Question: I would like to jump from my initial 'StartViewController' to a 'TableViewController' and back to the 'initial View'. I tried to setup this in XCode Storyboard but there is one big problem:
The Top/Bottom Bar of the 'TableViewController' is/are not visible. What's wrong here?

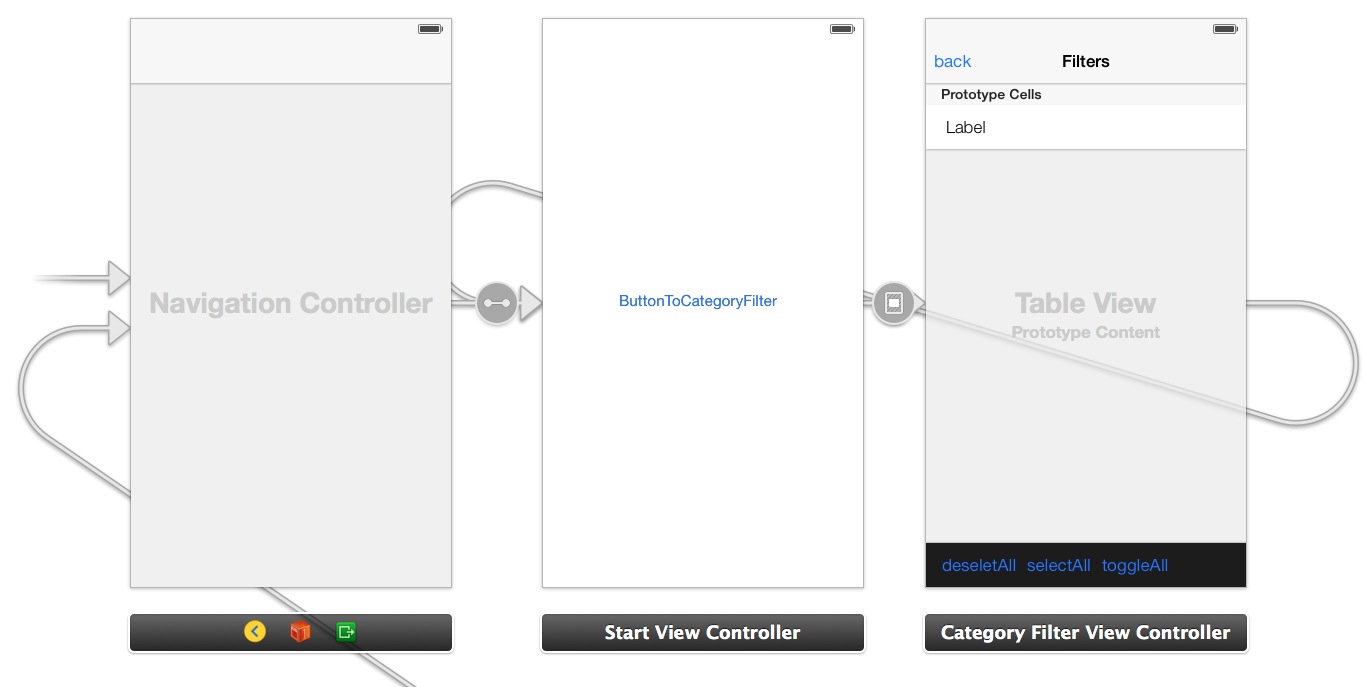
Answer: I think you have set your navigation bar hidden please check.
You can follow following steps:
1. Remove UINavigationController from First VC.
2. Just make a UIViewController with a toolbar at top and a UITableView below it.
3. Now the set UITableViewController's datasource and delegates to newly made ViewController.
4. Now if you present viewcontroller(made from step 2) modally from your firstview, you will see the toolbar along with UITableView.